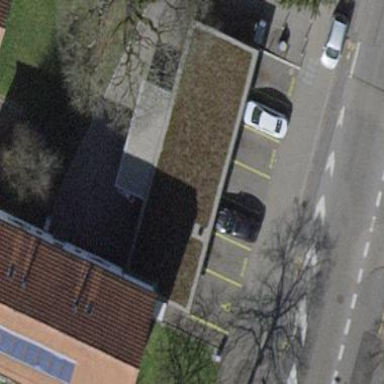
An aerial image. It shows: Group of garages.